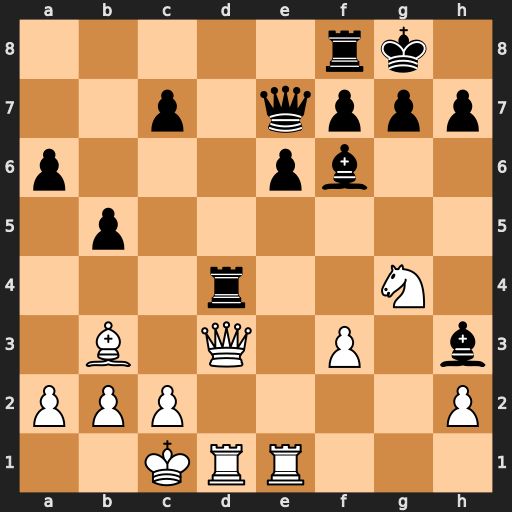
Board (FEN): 5rk1/2p1qppp/p3pb2/1p6/3r2N1/1B1Q1P1b/PPP4P/2KRR3
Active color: w
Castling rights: -
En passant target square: -
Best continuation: Nxf6+ Qxf6 Qxd4 Qxd4 Rxd4